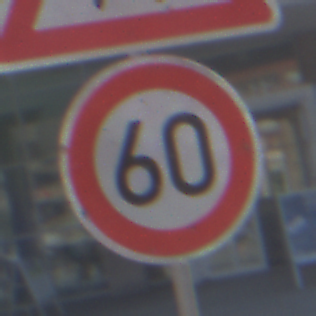
Verkehrszeichen: Geschwindigkeit60
Zusatzzeichen oben: FussgaengerLinks
Umgebung: Outdoor, Urban
Tageszeit: MorningAfternoon
Wetter: Clear
Licht: Natural
Jahreszeit: NotSpecified
Kontrast: HighContrast